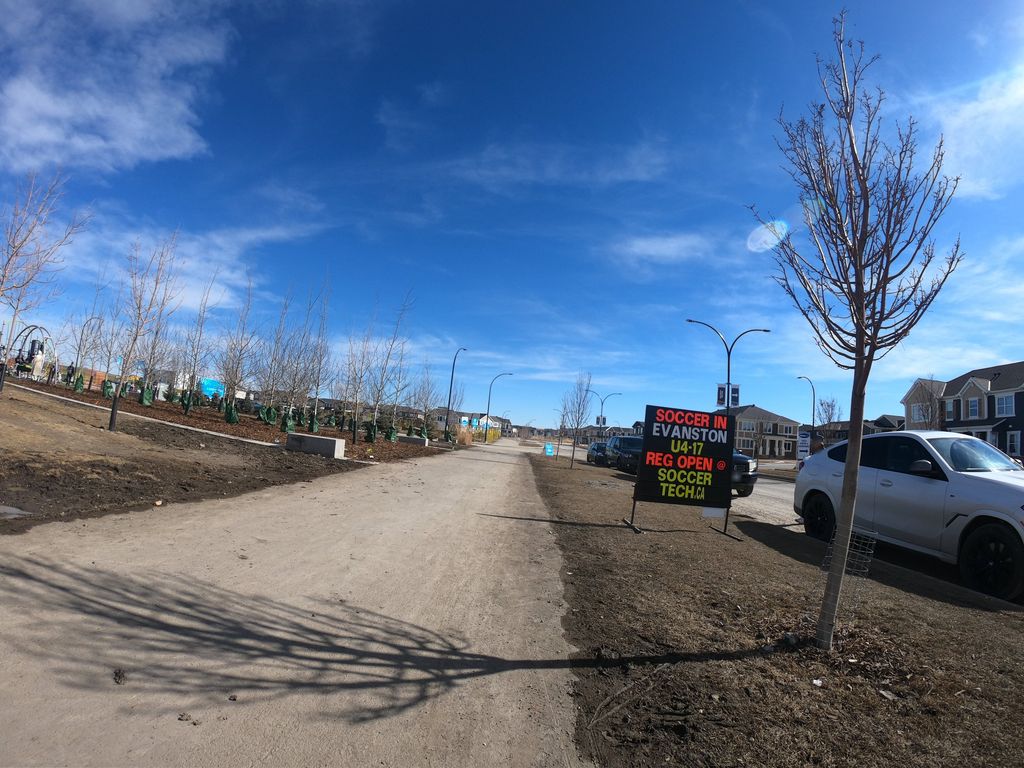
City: calgary